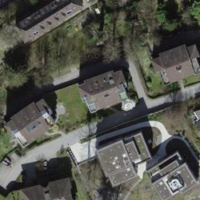
EUNIS habitat code: 55
Species observed at this site:
Ribes nigrum
Allium ursinum